Field crop: maize
Growth stage: 2
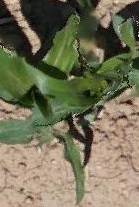
Species: maize